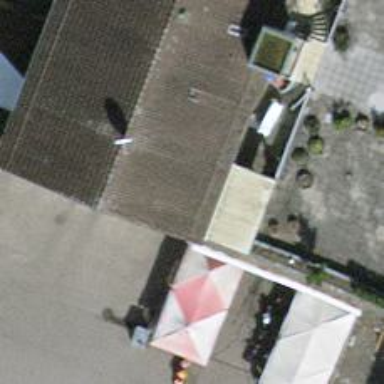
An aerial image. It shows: Car repair shop.